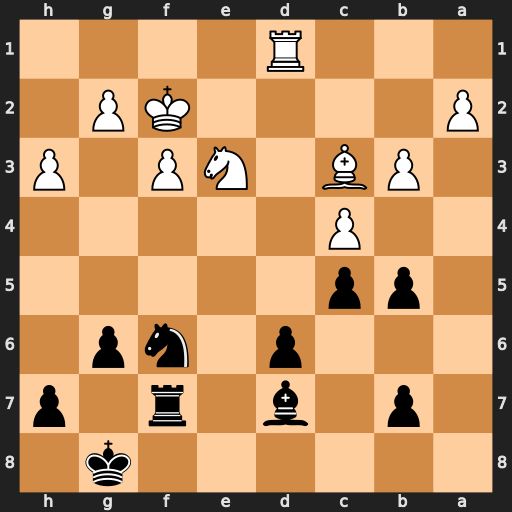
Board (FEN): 6k1/1p1b1r1p/3p1np1/1pp5/2P5/1PB1NP1P/P4KP1/3R4
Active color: b
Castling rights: -
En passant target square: -
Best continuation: Ne4+ Ke1 Nxc3